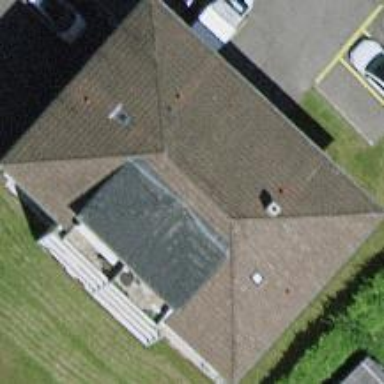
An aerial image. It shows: Hipped roof apartment building.